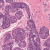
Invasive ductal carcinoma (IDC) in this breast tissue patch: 0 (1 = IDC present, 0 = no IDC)